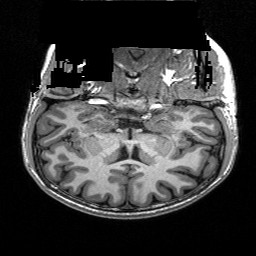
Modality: T1w
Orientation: sagittal
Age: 18
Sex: female
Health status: healthy
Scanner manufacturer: siemens
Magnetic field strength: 3 T
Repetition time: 3.2 s